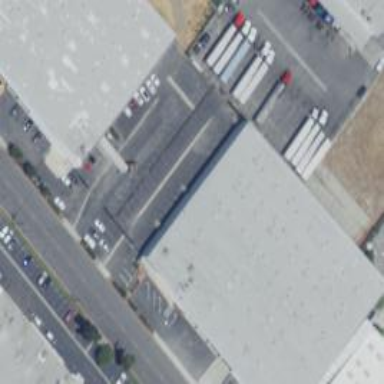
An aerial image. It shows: Warehouse.